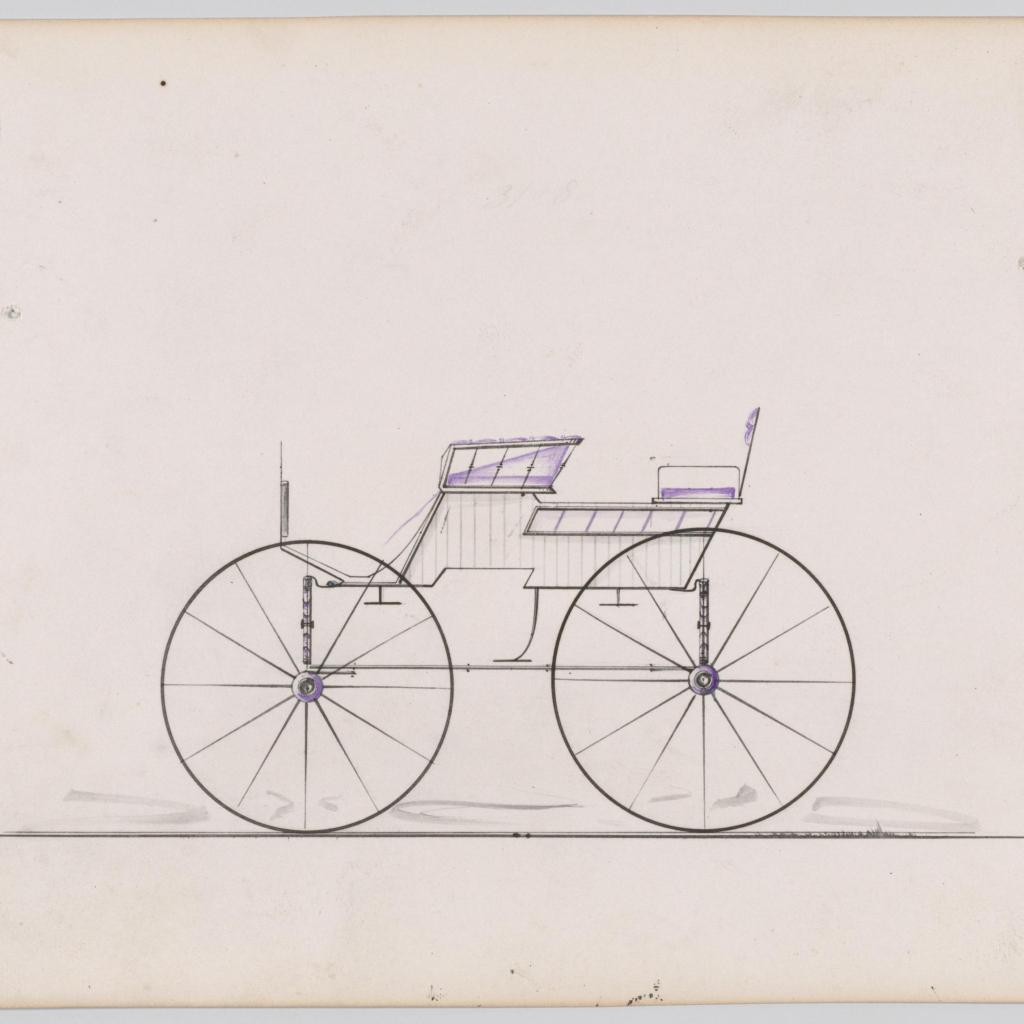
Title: Design for 4 seat Phaeton, no top, no. 3108a
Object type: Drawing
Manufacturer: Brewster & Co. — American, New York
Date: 1875
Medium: Pen and black ink, watercolor and gouache
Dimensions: Sheet: 6 3/16 x 9 in. (15.7 x 22.9 cm)
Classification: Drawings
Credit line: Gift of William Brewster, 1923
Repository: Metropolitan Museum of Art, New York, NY